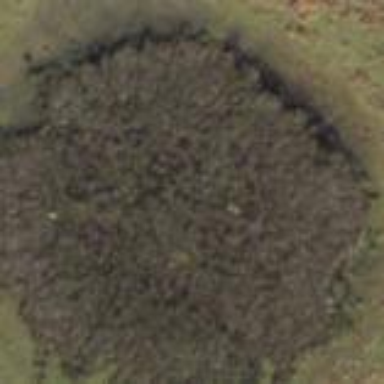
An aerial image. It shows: Marshy wetland area.